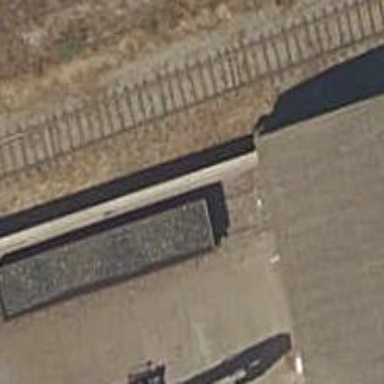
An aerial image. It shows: Railway buffer stop.